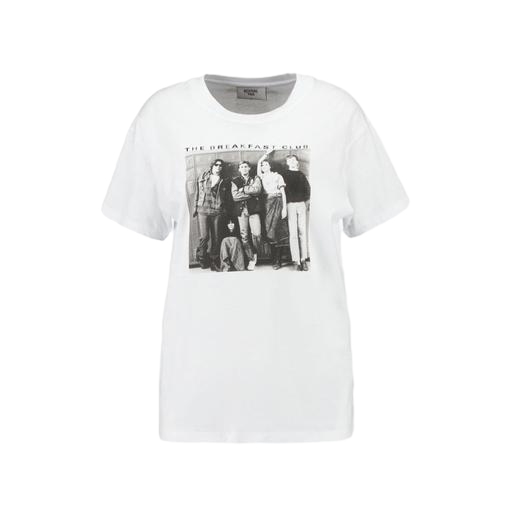
white x rita ora t shirt women, not a band tee, concert tee, white background